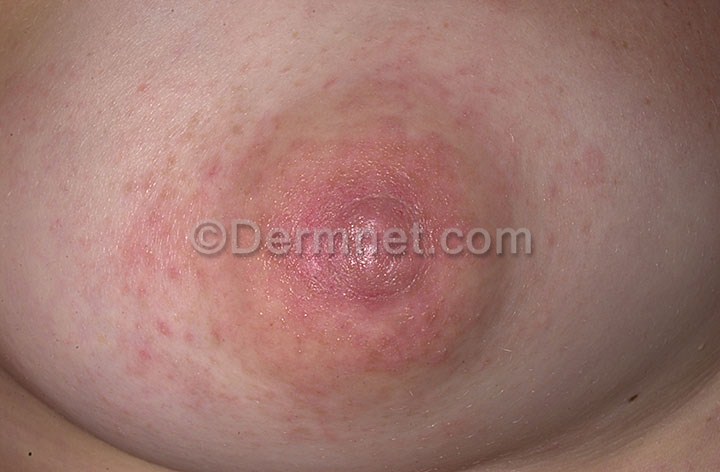
Disease: Eczema Photos